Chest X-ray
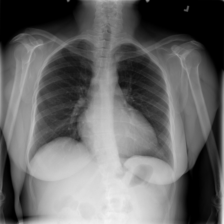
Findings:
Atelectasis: negative
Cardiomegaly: negative
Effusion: negative
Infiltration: negative
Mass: negative
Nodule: negative
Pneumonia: negative
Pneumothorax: negative
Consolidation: negative
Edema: negative
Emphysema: negative
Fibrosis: negative
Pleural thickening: negative
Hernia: negative